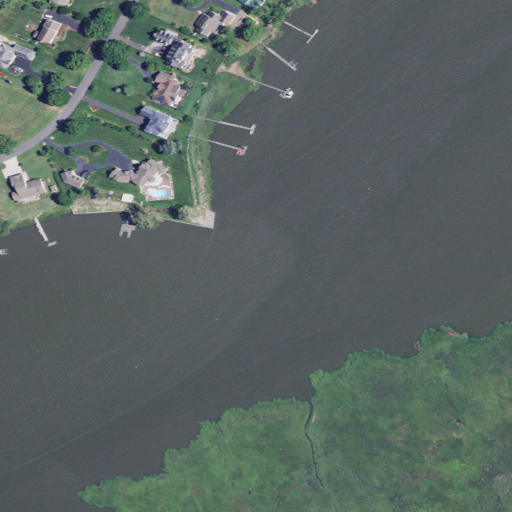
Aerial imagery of cape in Delaware named Ballast Point containing open water, herbaceous wetlands, woody wetlands, open development, low intensity development, shrub, cultivated crops, medium intensity development, and evergreen forest